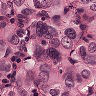
Metastatic tissue present: yes